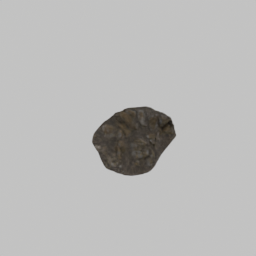
Label: nature